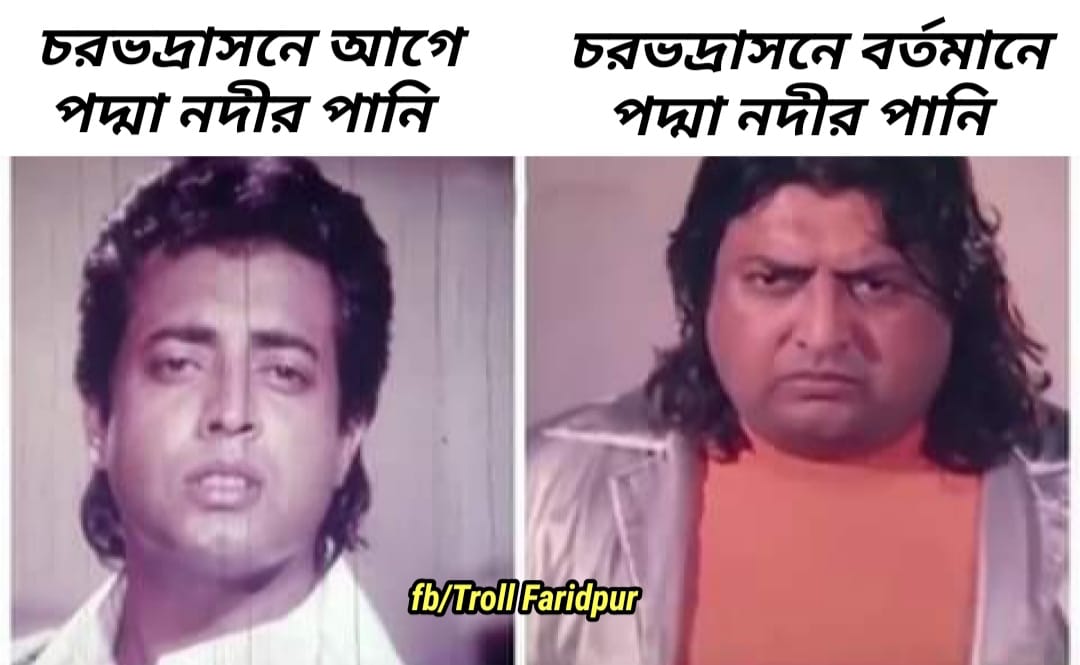
Caption: চরভদ্রাসনে আগে পদ্মা নদীর পানি   চরভদ্রাসনে বর্তমানে পদ্মা নদীর পানি
Label: non-hate